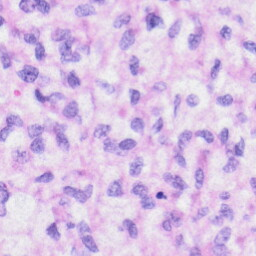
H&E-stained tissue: Liver